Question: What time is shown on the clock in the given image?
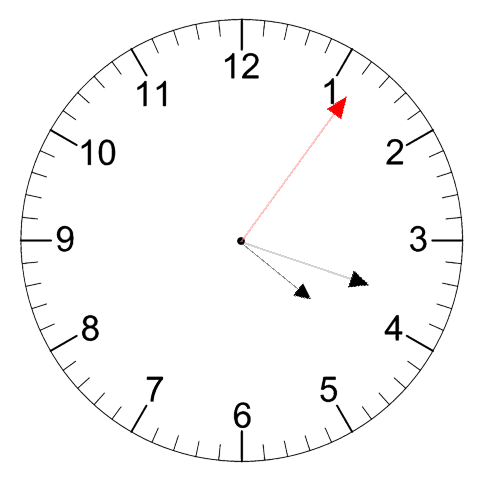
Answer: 04:18:06